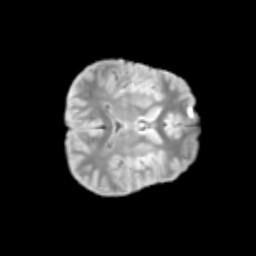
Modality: T2w
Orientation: axial
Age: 12
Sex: female
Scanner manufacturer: siemens
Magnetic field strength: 3 T
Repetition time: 3.8 s
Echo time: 0.07 s